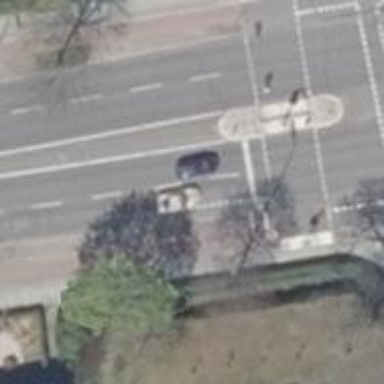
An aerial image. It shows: Road with traffic signals.